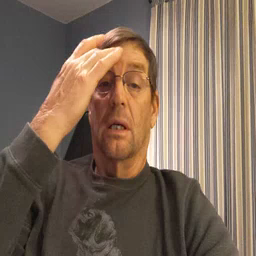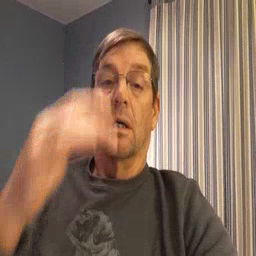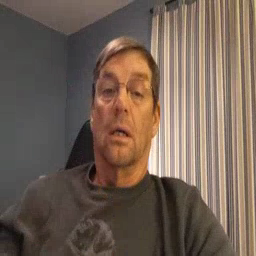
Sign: sick